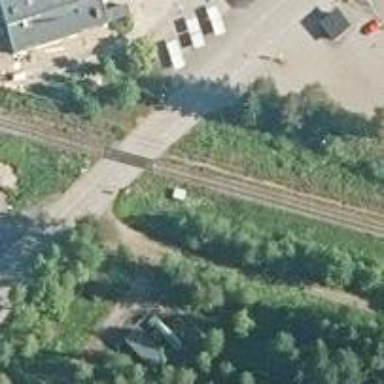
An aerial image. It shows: Continuous railway track.